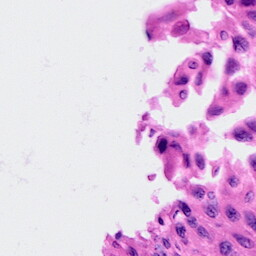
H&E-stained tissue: Cervix